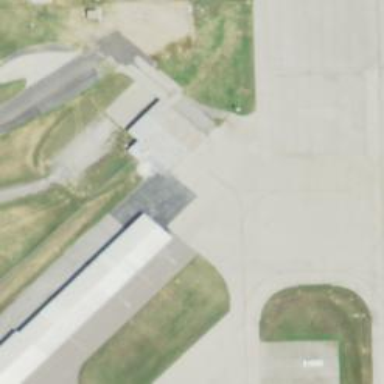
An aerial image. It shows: Image of taxiway at airport.